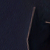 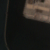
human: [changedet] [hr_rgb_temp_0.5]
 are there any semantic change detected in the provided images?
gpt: An artificial island has been realized in the middle of the sea.